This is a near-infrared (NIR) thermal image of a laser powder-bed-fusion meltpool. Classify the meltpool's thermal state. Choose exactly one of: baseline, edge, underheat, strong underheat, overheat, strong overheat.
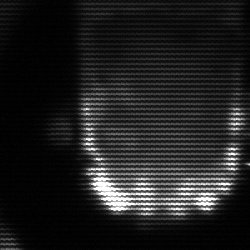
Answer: baseline